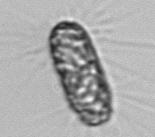
Label: Corethron_hystrix